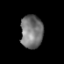
Tissue: prostate
Cell type: Fibroblasts
Senescence score: 0.7196
Nuclear area (px): 721
Mean DAPI intensity: 118.92